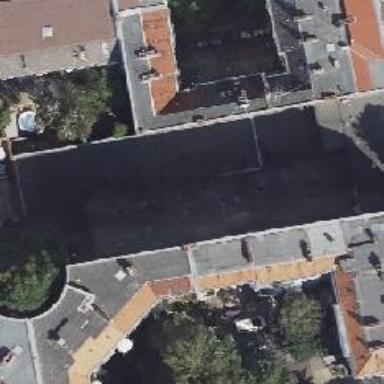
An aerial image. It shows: Group of garages.